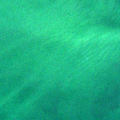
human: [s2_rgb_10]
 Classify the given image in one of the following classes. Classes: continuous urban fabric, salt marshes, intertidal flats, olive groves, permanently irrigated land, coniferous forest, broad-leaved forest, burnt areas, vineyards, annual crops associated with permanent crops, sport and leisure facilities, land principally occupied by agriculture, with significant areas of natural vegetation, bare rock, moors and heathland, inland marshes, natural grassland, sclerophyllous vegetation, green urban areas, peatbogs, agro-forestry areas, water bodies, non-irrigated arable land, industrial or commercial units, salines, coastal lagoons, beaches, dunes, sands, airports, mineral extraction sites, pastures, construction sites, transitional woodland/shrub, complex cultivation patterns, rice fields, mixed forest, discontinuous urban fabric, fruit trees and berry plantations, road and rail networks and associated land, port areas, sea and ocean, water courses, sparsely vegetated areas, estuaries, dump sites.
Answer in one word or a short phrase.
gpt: sea and ocean